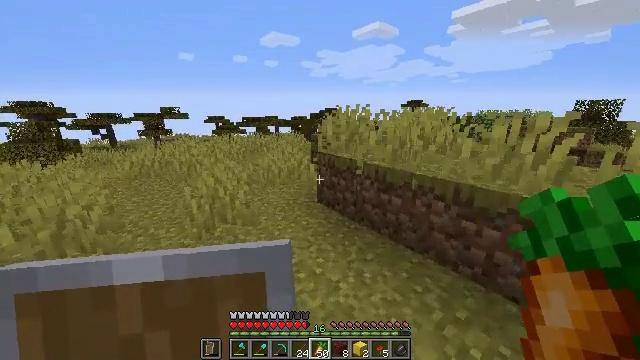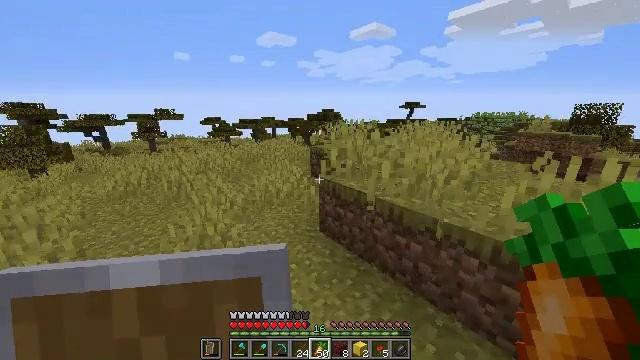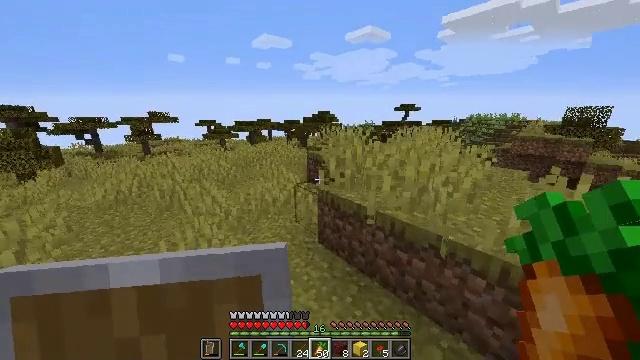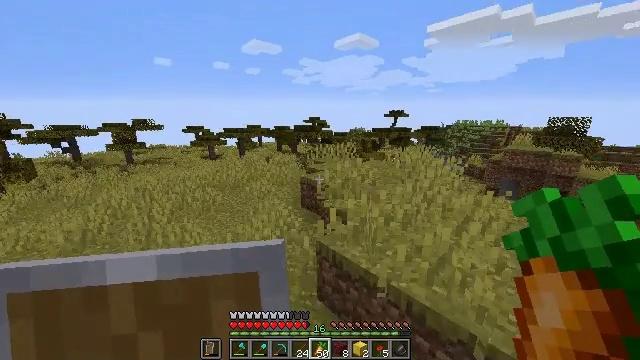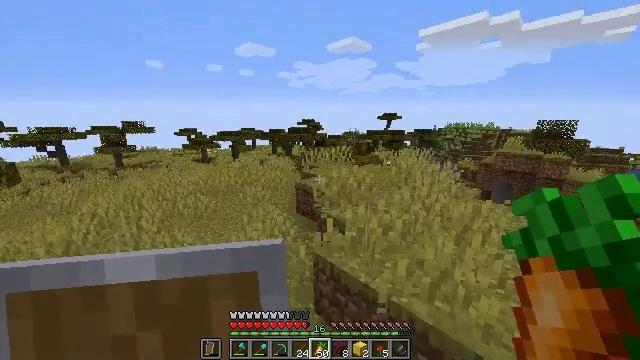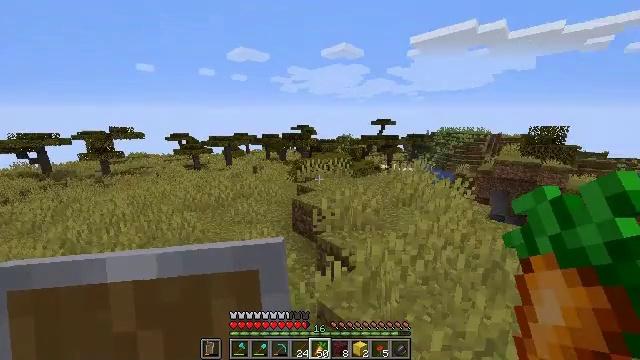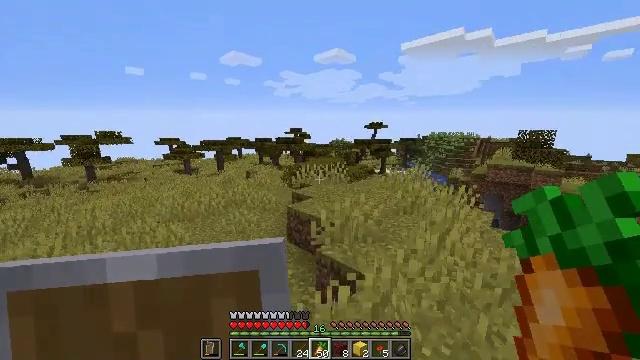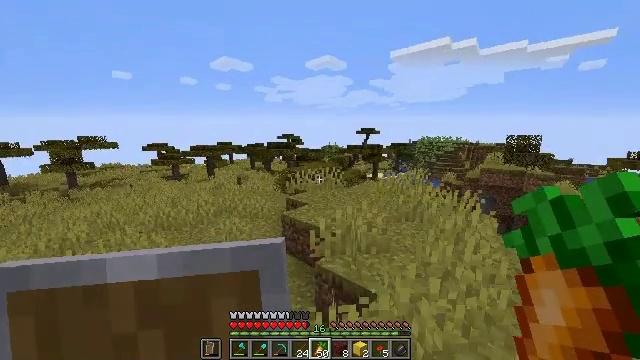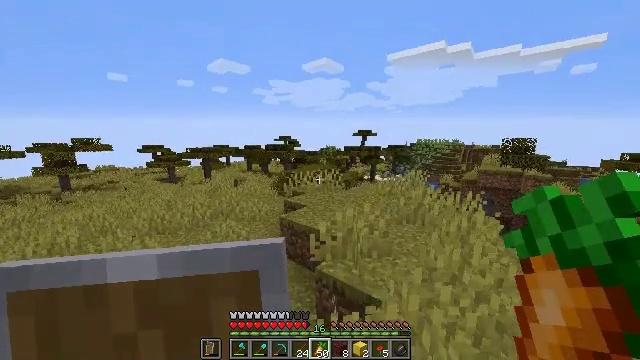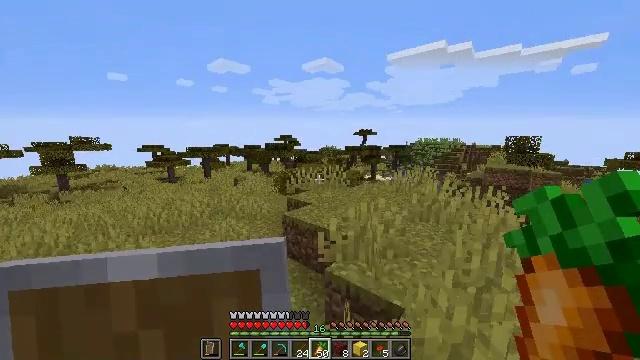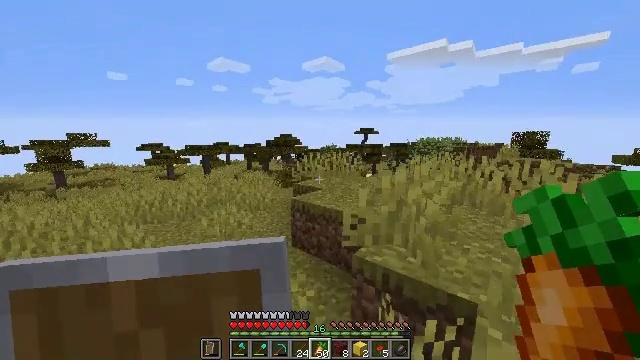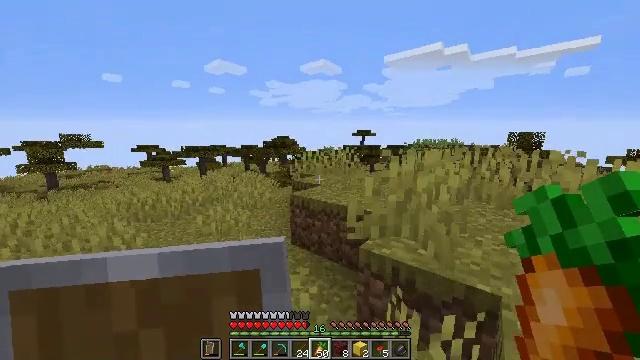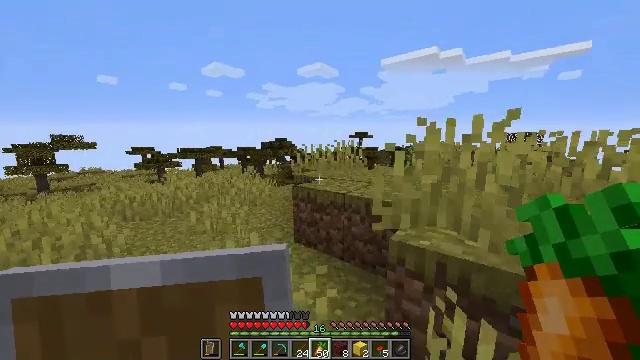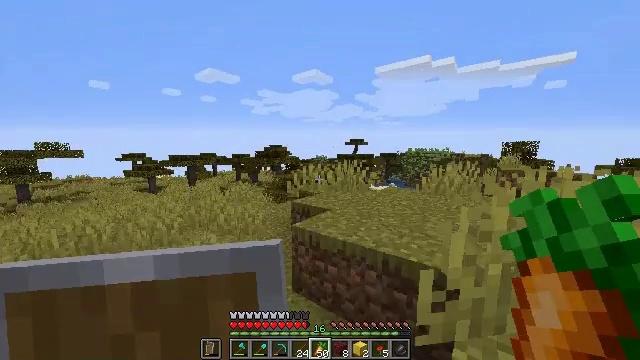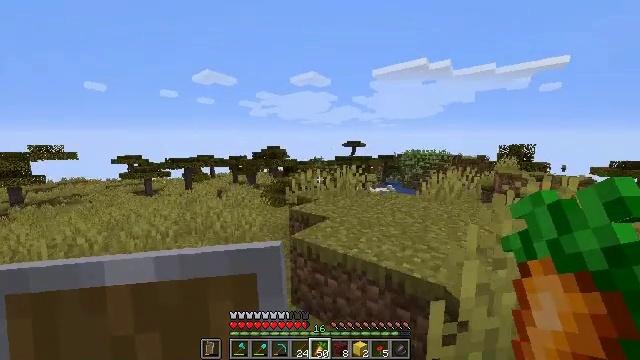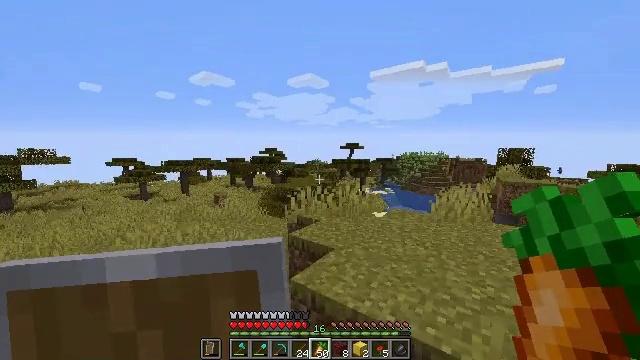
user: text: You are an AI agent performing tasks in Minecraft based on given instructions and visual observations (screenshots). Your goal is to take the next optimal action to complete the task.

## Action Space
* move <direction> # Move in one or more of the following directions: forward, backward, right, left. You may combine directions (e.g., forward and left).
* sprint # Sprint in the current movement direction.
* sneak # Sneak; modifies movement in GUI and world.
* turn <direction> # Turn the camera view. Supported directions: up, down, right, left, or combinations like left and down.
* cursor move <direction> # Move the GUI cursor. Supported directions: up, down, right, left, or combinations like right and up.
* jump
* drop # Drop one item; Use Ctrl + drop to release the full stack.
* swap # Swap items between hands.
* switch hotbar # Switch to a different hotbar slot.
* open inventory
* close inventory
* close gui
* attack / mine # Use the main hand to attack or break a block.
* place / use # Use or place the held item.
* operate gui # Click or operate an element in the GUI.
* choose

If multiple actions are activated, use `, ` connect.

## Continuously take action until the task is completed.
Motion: motion action
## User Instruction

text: Drop a carrot.
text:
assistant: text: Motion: move forward, sprint, jump
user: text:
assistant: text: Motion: move forward, sprint, turn right, jump
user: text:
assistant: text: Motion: move forward, sprint, turn right and up, jump
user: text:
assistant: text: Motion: move forward, sprint, turn right, jump
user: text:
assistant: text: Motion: move forward, sprint, turn right and up, jump
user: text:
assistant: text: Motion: move forward and move left, sprint, turn right and up, jump
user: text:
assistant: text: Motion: move forward and move left, sprint, turn right and up, jump
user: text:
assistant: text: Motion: move forward and move left, sprint, jump
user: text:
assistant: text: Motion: move forward and move left, sprint, jump
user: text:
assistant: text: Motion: move forward and move left, sprint, jump
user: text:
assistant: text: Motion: move forward, sprint, jump
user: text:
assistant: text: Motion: move forward, sprint, jump
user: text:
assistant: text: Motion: move forward, sprint, turn right and up, jump
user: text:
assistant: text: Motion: move forward, sprint, jump
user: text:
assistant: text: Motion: move forward, sprint, jump
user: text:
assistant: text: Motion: move forward, sprint, jump
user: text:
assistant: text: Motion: move forward, sprint, jump
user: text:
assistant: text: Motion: move forward, sprint, jump
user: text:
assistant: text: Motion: move forward, sprint, turn right, jump
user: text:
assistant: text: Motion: move forward, sprint, jump
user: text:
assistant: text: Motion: move forward, sprint, jump
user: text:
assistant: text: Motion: move forward, sprint, jump
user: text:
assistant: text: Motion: move forward, sprint, jump
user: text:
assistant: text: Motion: move forward and move left, sprint, jump
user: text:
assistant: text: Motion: move forward and move left, sprint, turn left and down, jump
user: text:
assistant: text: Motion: move forward and move left, sprint, turn left and down, jump
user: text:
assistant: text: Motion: move forward and move left, sprint, turn down, jump
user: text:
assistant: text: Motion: move forward and move left, sprint, jump
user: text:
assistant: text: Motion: move forward and move left, sprint, jump
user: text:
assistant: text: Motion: move forward and move left, sprint, jump